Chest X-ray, PA view. Patient: 57 years old, sex F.
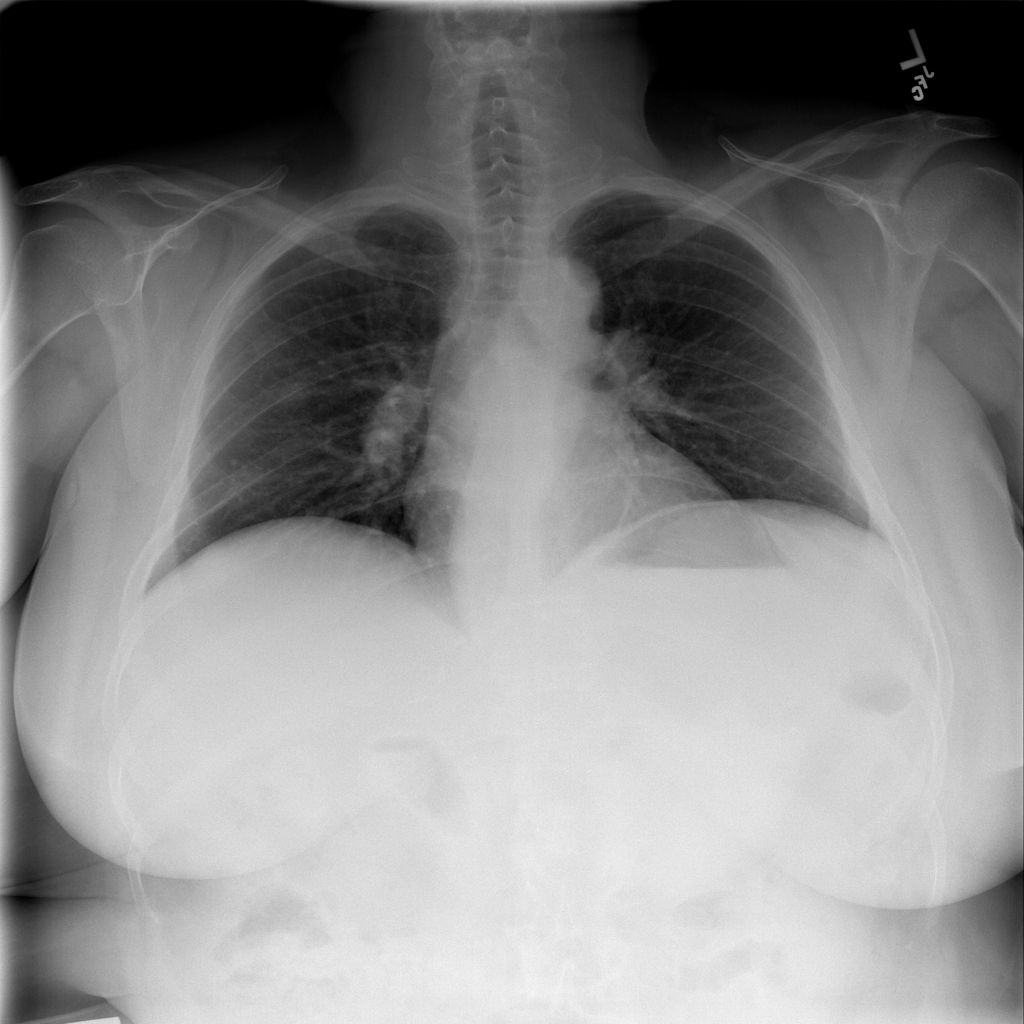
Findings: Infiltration